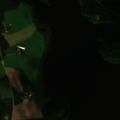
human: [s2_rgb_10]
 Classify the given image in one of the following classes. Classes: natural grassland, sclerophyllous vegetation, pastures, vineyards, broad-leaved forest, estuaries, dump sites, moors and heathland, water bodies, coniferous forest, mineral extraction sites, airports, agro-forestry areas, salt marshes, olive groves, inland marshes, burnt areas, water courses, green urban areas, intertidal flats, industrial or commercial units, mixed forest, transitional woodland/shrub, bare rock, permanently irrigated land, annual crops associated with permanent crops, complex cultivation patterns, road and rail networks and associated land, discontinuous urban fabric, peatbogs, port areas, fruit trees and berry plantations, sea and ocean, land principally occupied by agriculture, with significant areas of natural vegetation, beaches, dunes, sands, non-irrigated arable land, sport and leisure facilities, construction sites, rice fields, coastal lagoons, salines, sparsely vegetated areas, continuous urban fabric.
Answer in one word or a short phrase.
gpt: land principally occupied by agriculture, with significant areas of natural vegetation, coniferous forest, mixed forest, transitional woodland/shrub, water bodies